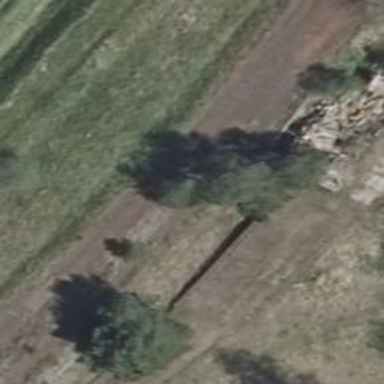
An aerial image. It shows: Abandoned railway.